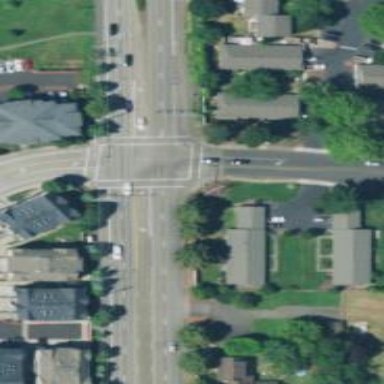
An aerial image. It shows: Crossing road.